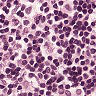
Metastatic tissue present: no